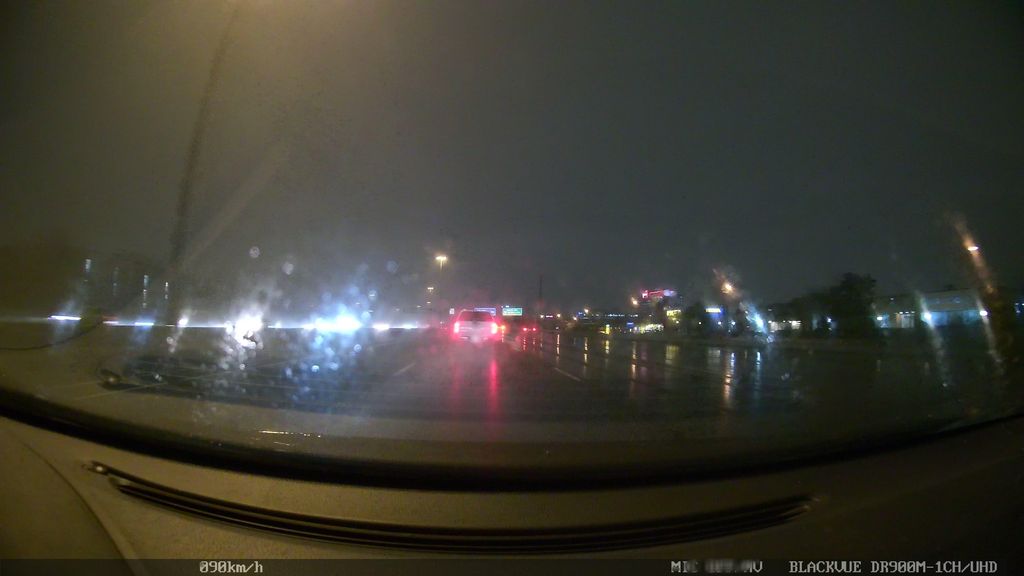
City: toronto